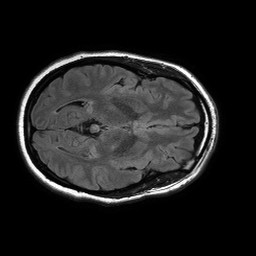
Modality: FLAIR
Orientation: axial
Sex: female
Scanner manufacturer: philips
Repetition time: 11 s
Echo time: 0.125 s